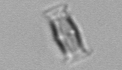
Label: Bacillariophyceae_morphotype1